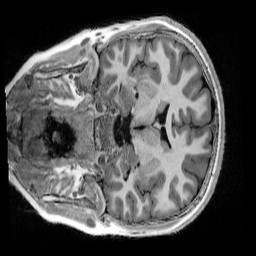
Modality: UNIT1_denoised
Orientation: coronal
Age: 10
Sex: male
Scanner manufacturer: siemens
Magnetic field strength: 3 T
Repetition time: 4 s
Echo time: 0.00303 s